Field crop: maize
Growth stage: 2
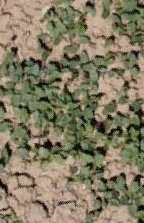
Species: convolvulus